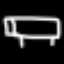
Label: bed